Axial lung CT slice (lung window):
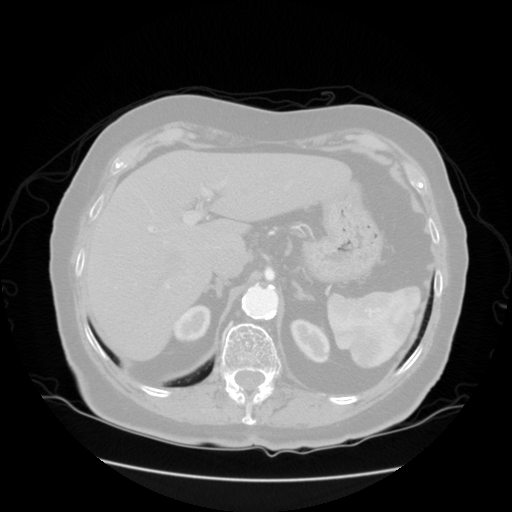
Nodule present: no